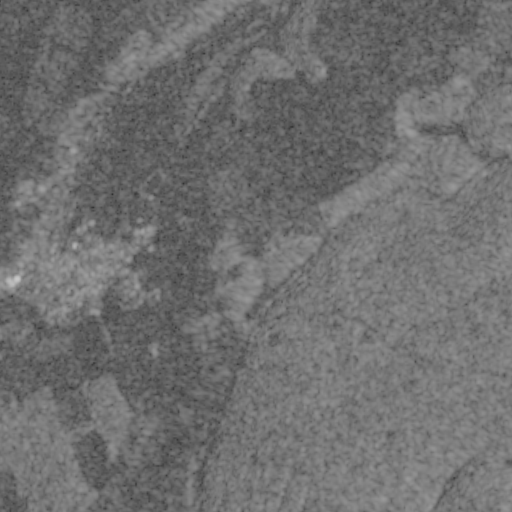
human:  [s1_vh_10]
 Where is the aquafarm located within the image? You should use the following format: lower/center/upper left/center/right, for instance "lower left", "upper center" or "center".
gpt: The aquafarm is located in the center right of the image.
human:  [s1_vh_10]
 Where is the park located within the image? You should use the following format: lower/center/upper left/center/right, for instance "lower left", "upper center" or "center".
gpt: The park is located in the center left of the image.
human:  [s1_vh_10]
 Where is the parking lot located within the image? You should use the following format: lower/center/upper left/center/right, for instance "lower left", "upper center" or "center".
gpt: The parking lot is located in the lower left of the image.
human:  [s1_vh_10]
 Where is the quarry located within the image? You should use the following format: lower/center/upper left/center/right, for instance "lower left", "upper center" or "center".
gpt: The quarry is located in the upper right of the image.
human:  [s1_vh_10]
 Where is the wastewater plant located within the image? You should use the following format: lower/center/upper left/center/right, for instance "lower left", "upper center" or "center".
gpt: The wastewater plant is located in the upper left of the image.
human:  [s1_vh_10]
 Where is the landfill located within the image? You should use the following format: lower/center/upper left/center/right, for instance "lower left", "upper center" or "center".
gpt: There is no landfill in the image.

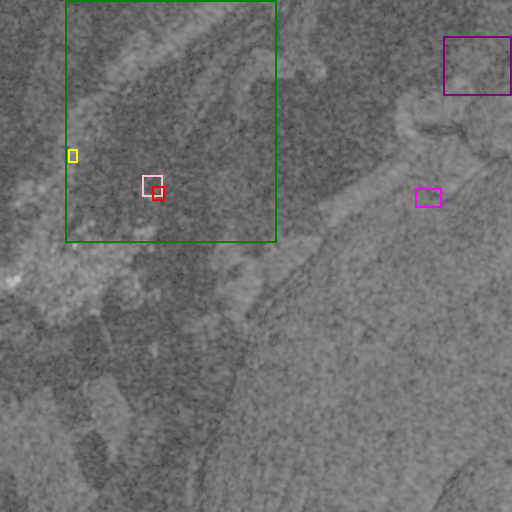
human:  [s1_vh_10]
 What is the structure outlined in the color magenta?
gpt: The structure outlined in magenta is an aquafarm.
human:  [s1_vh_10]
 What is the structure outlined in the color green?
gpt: The structure outlined in green is a crop field.
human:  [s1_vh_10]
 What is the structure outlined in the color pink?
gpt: The structure outlined in pink is a park.
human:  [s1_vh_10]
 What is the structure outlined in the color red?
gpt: The structure outlined in red is a parking lot.
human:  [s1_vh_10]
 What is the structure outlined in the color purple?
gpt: The structure outlined in purple is a quarry.
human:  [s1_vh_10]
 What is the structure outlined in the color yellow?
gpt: The structure outlined in yellow is a wastewater plant.
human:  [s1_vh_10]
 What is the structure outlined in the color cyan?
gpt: There is no cyan outline.